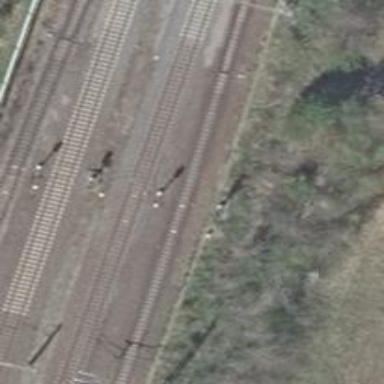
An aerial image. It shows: Railway signal.